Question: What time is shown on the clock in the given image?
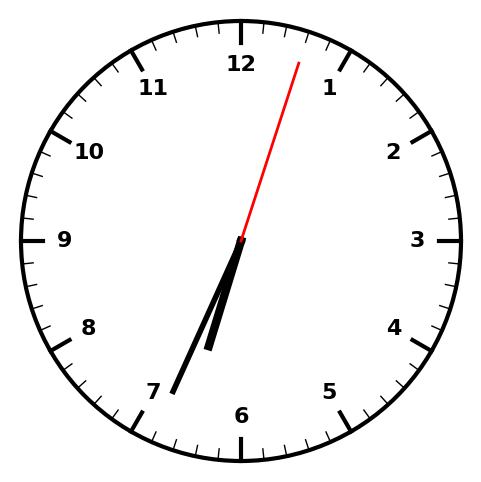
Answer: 06:34:03